Question: In a Sql Server database, I have a table in which a column with a user's score:

I want to create a query that will fetch the ranking of a user, for example if the input will be "user4" I will get 1 and if the input will be "user2" I will get 5 etc.
I have written such a query in MySql but now I need to implement it in SQL server.
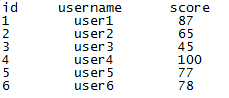
Answer: You want to use 'rank()', 'row_number()', or 'dense_rank()'. SQL Server provides these functions:
'''
select t.*, rank() over (order by score desc) as therank
from table t;
'''
The difference between the three function is in how they handle ties. Your sample data has no ties, so they would all return the same thing.
EDIT:
For a specific user, you can use a subquery:
'''
select therank
from (select t.*, rank() over (order by score desc) as therank
from table t
) t
where user = @user;
'''